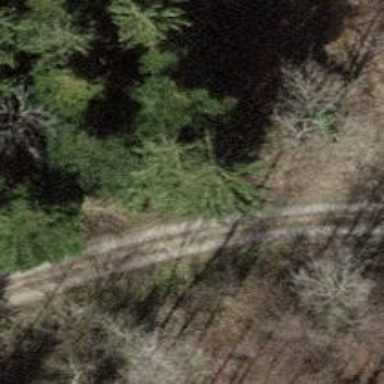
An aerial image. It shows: Gravel track with Grade 3 quality.